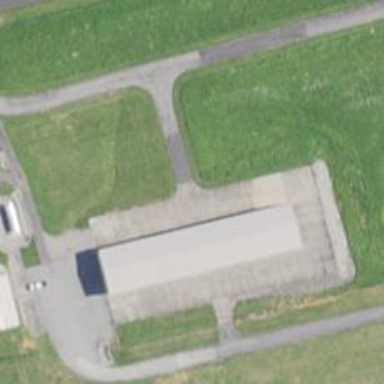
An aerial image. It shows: Image of taxiway at airport.